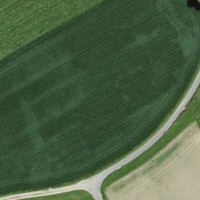
EUNIS habitat code: 25
Species observed at this site:
Convolvulus arvensis